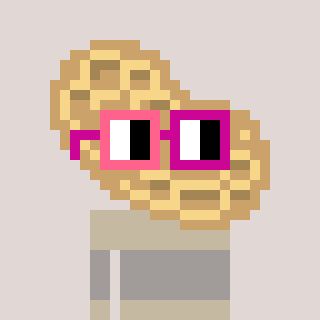
a pixel art character with square pink and red glasses, a peanut-shaped head and a bege-colored body on a warm background